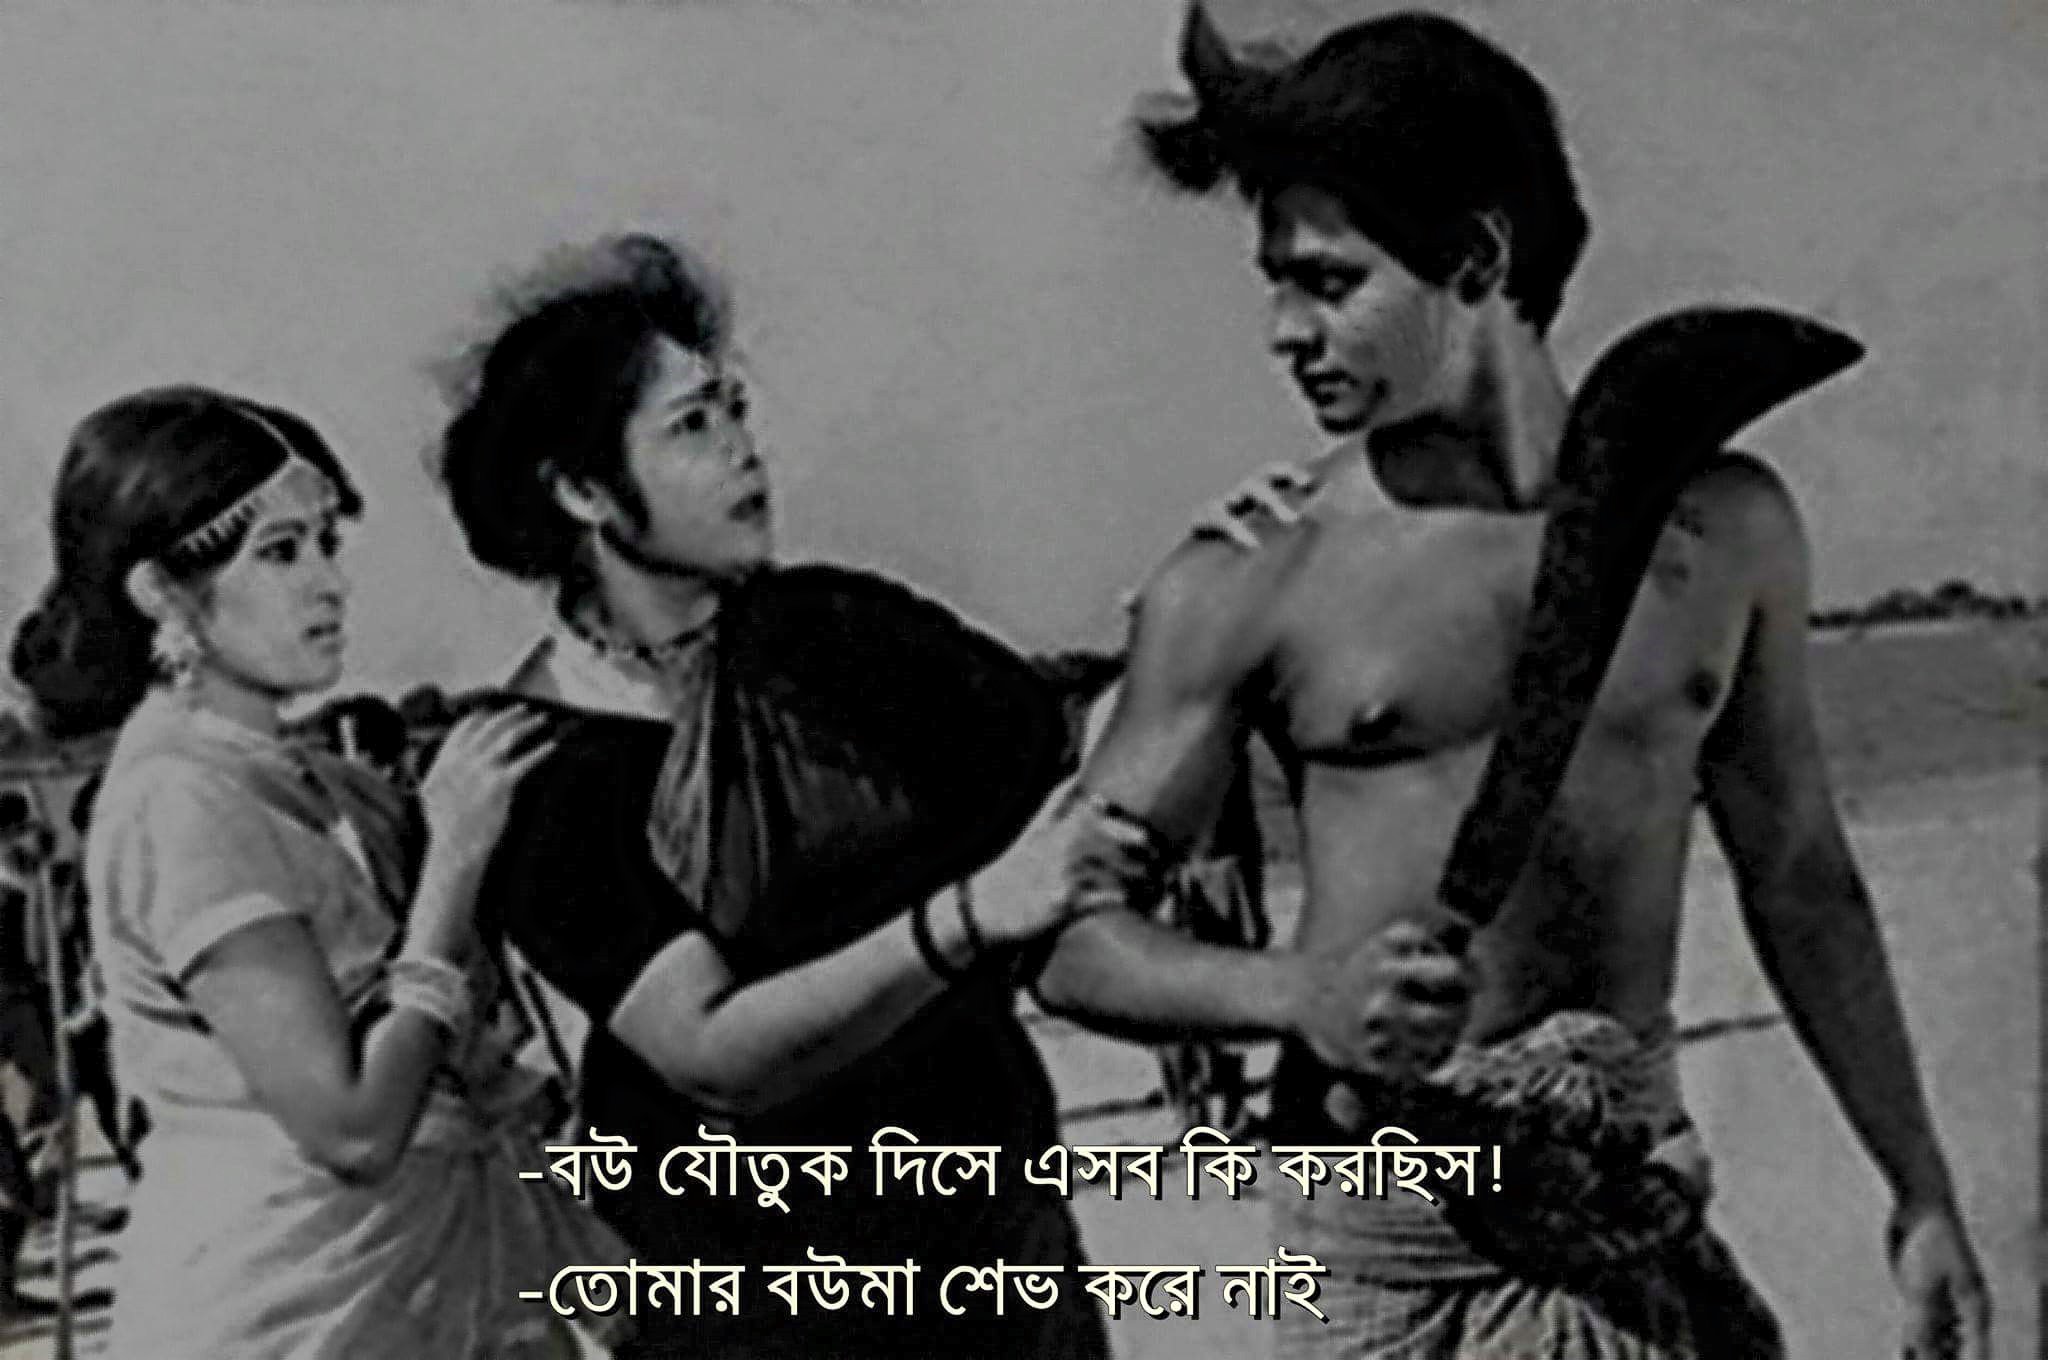
Text: বউ যৌতুক দিসে এসব কি করছিস !   -তোমার বউমা শেভ করে নাই
Label: Hate
Hate category: Personal Offence
Targeted group: Individual